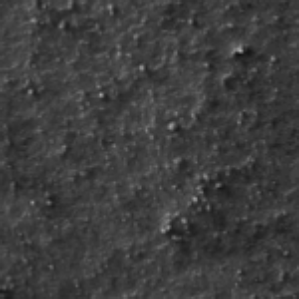
Label: frost